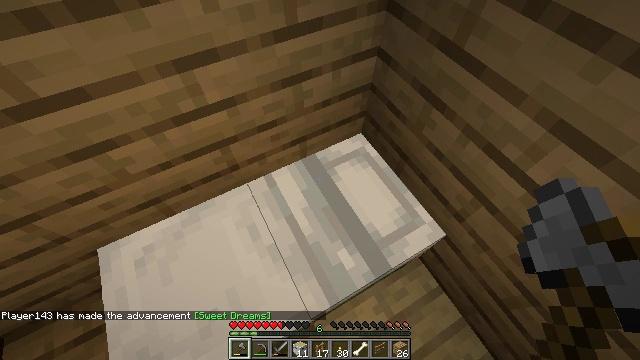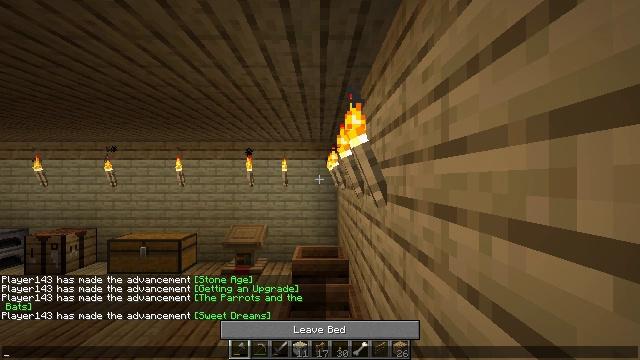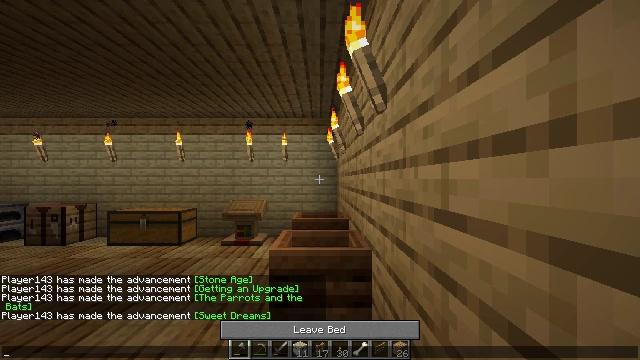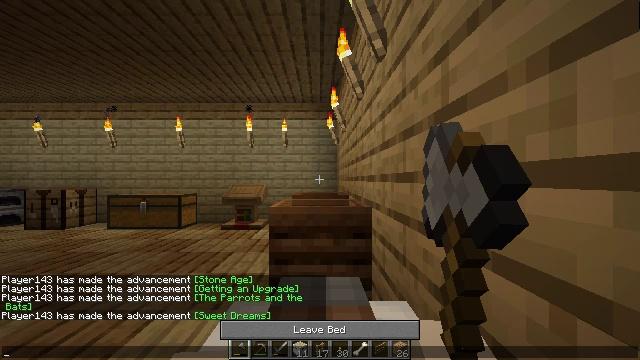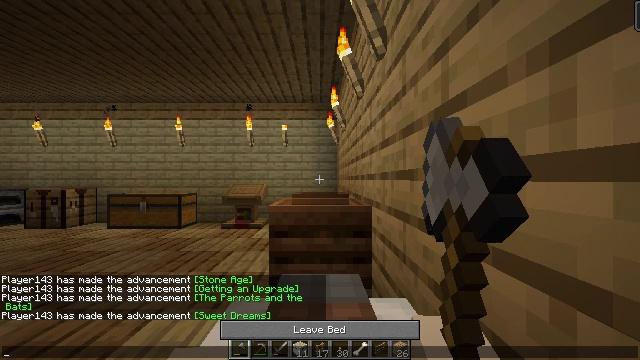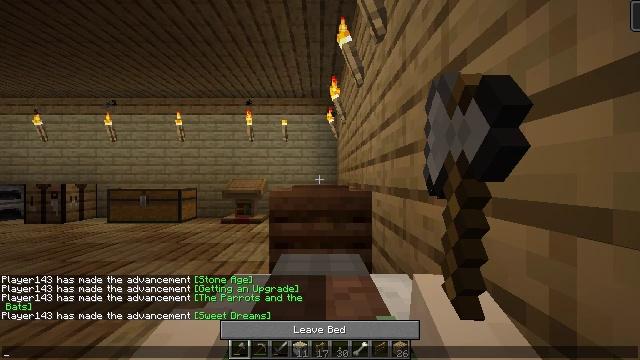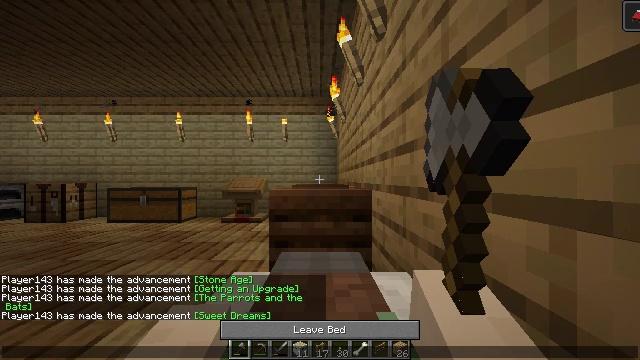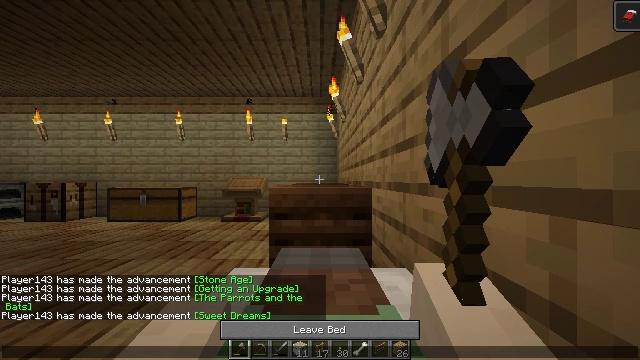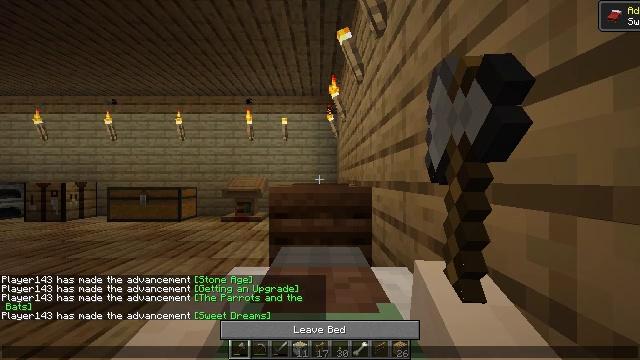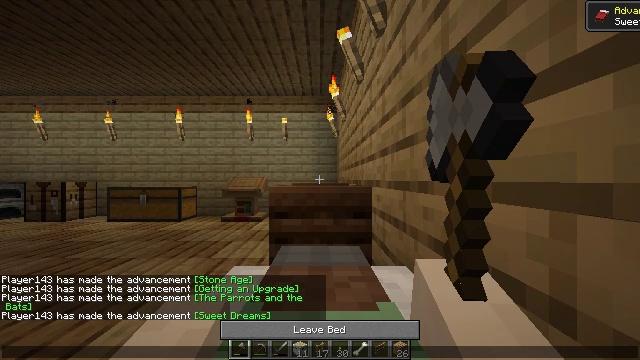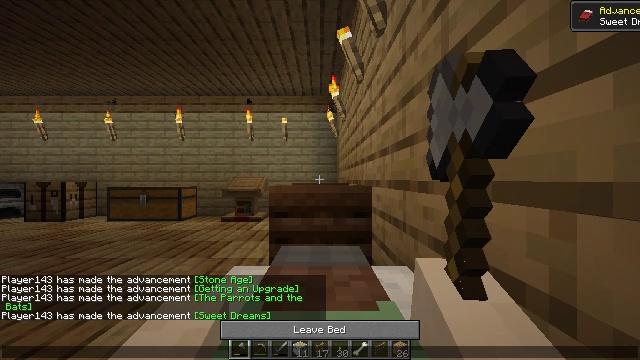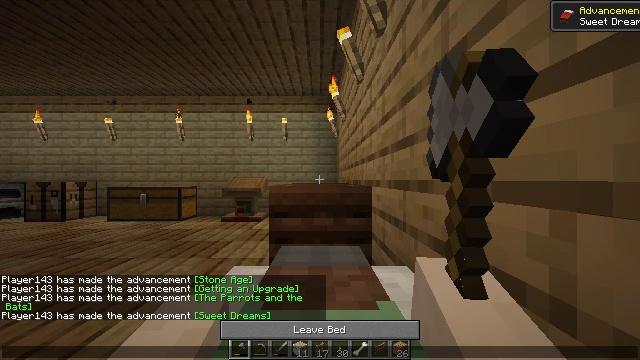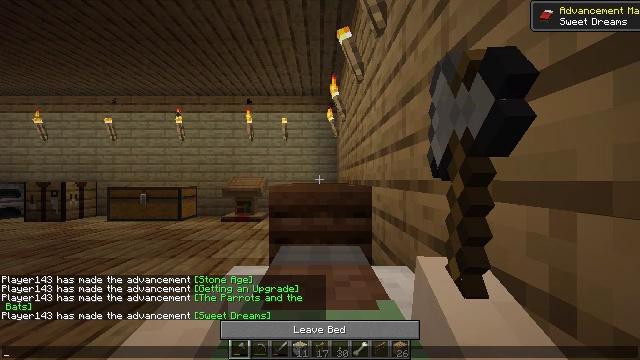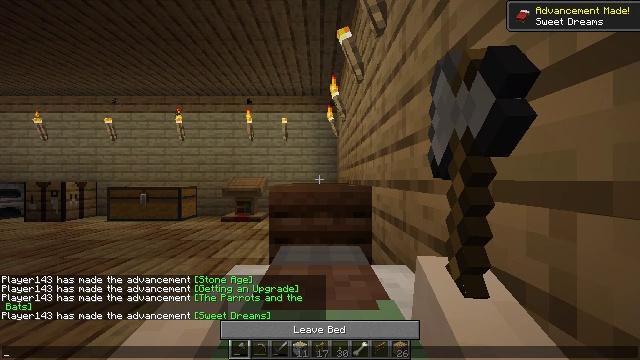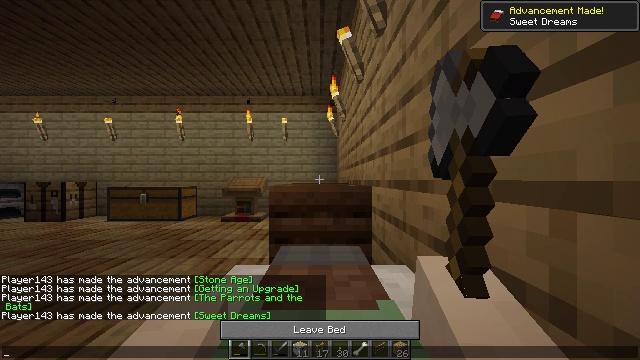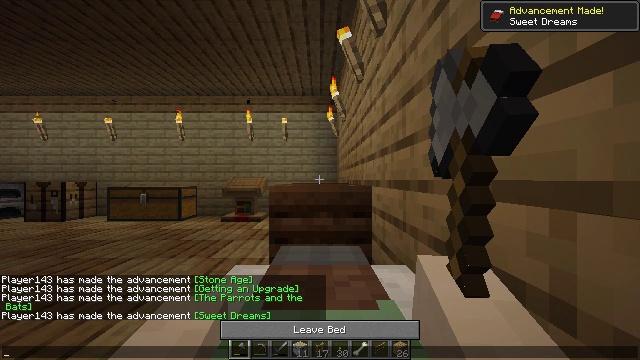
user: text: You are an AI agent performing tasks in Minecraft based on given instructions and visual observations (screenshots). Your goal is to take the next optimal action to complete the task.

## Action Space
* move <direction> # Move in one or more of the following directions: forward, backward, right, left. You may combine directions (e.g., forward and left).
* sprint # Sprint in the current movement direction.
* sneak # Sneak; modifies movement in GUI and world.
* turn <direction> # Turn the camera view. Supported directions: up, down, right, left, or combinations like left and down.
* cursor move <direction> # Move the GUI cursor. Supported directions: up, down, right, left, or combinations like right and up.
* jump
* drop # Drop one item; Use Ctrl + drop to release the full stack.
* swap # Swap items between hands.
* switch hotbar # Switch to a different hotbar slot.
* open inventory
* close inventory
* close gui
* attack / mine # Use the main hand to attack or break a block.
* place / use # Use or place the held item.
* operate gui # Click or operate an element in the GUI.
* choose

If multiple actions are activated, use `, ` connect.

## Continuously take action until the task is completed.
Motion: motion action
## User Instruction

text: Combine wool and wooden planks to make a gray bed.
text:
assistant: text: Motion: no_op
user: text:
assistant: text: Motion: open gui
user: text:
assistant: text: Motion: no_op
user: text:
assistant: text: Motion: no_op
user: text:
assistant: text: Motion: no_op
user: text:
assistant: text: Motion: no_op
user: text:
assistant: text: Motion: no_op
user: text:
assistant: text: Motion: no_op
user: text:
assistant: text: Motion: no_op
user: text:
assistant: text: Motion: no_op
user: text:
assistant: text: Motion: no_op
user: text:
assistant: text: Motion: no_op
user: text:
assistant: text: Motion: no_op
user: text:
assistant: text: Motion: no_op
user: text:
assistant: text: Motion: no_op
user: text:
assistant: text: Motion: no_op
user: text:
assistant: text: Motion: no_op
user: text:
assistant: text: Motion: no_op
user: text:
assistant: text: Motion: no_op
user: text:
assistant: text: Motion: no_op
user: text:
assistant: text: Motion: no_op
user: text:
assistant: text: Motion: no_op
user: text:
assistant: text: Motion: no_op
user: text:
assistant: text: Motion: no_op
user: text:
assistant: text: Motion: no_op
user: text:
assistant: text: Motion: no_op
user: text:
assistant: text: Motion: no_op
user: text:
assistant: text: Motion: no_op
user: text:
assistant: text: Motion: no_op
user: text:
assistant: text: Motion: no_op